Interaction volume radius: 10 \u00c5
Interaction volume height: 20 \u00c5
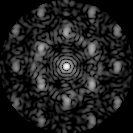
Disorder parameter: 0.5826